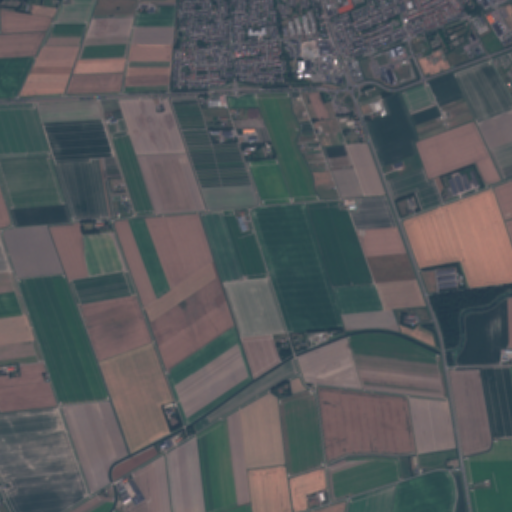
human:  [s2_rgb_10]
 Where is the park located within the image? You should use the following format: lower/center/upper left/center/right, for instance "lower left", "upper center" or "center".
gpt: The park is located in the upper right of the image.
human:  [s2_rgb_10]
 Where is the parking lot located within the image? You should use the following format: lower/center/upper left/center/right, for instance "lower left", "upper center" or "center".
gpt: The parking lot is located in the upper right of the image.
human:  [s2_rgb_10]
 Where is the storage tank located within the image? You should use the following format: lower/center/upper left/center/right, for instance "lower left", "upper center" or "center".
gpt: The storage tank is located in the center right of the image.
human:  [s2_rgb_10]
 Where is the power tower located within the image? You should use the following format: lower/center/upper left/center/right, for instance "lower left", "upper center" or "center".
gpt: There is no power tower in the image.